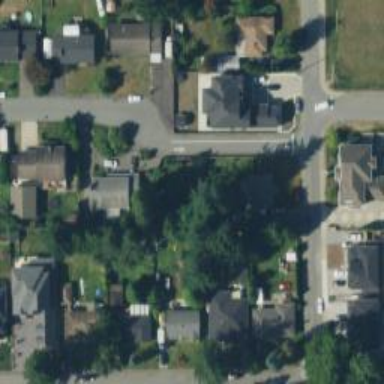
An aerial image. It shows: Alley classified as service road.